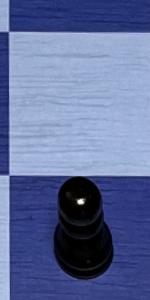
Label: Pawn_Black